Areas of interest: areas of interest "Xiaoniu Sports Football Training Camp (Zhaoshangcheng Store)"
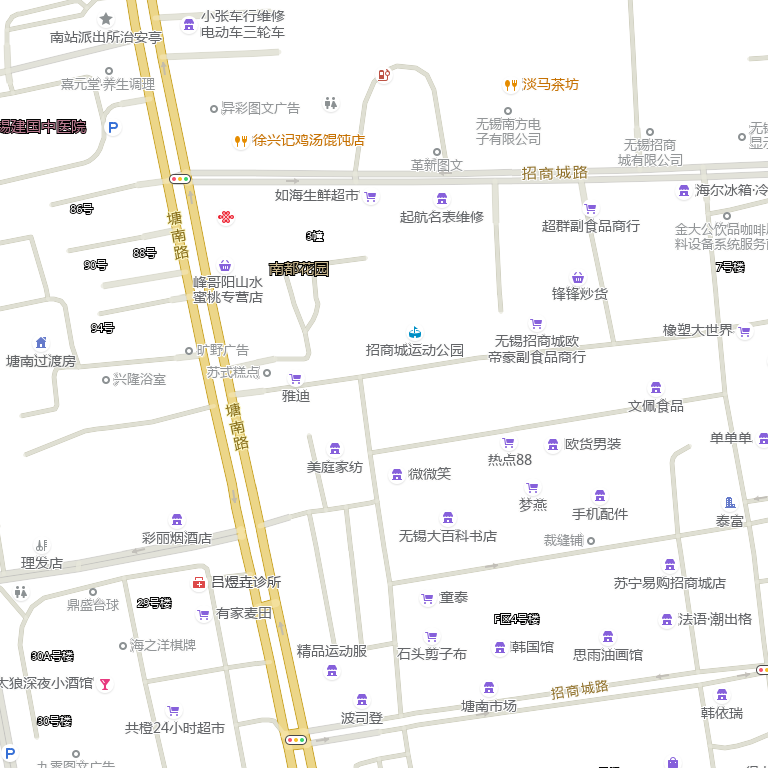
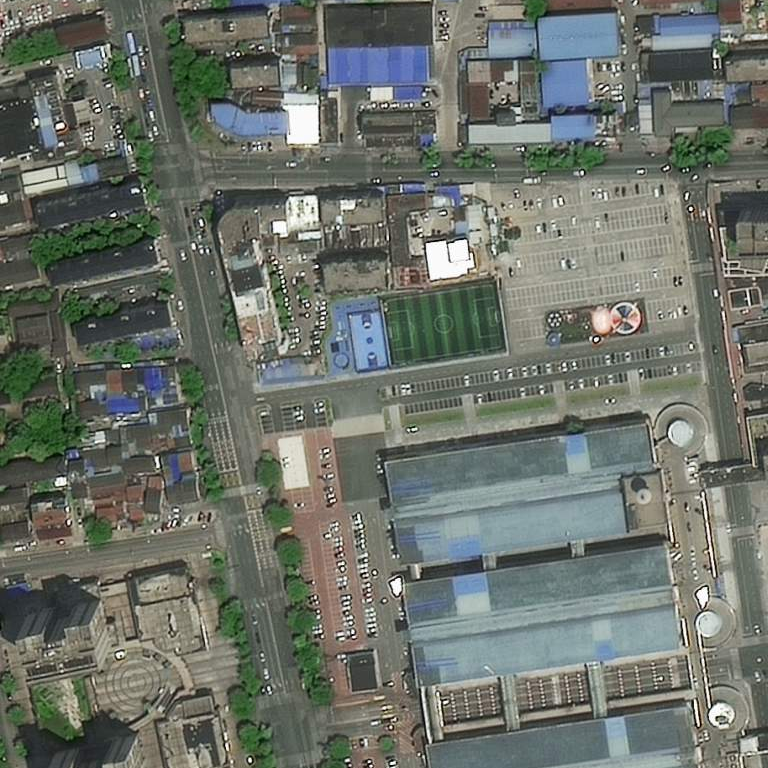